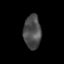
Tissue: skin
Cell type: Epithelial cells
Senescence score: 0.2618
Nuclear area (px): 570
Mean DAPI intensity: 75.433